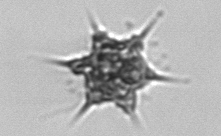
Label: Dictyocha